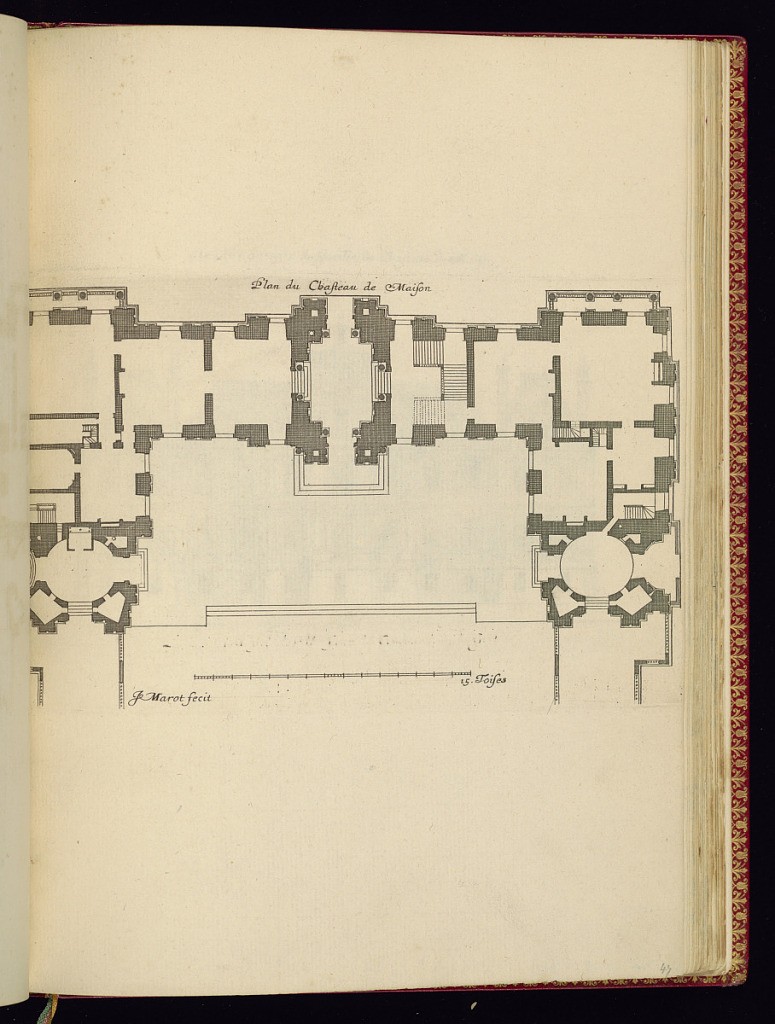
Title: Plan du Chasteau de Maison
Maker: Jean Marot, French, 1619 - 1679
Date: ca.1635–ca.1660
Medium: Etching on laid paper
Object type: Print
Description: Architectural floor plan for the castle of Maison with a scale below. The plate is titled and signed.